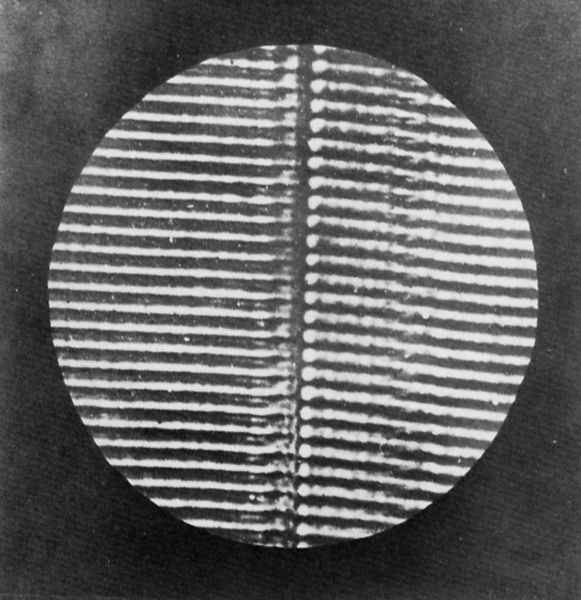
Titel: Zwei Mikrophotographien
Künstler: Deutscher Photograph
Standort: Leverkusen
Institution: Foto-Historama
Schlagwörter: schatten, weiß, ausschnitt, grau, holz, licht, schwarz, muster, rahmen, bild, spiegelung, gitter, auge, stoff, knopf, kreis, oval, rund, abstrakt, kamm, grafik, linien, detail, symmetrie, ernst, gestreift, streifen, metall, nadel, plastik, striche, frottage, reflexion, foto, fotografie, knochen, symetrie, hälfte, technik, rippen, schwarz weiss, reihe, kugel, stift, photo, struktur, nadeln, horizontal, zungen, metal, halbiert, rillen, raster, stifte, segmente, reißverschluss, waffel, line, durchmesser, vergrößerung, objektiv, röntgenbild, manray, rahmenhell, mittelnaht, metallnadeln, zähnung